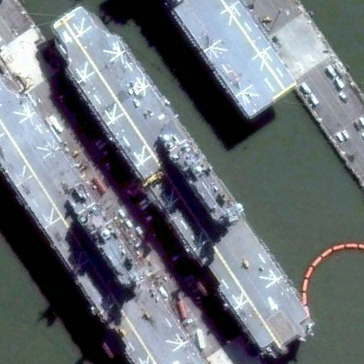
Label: assault